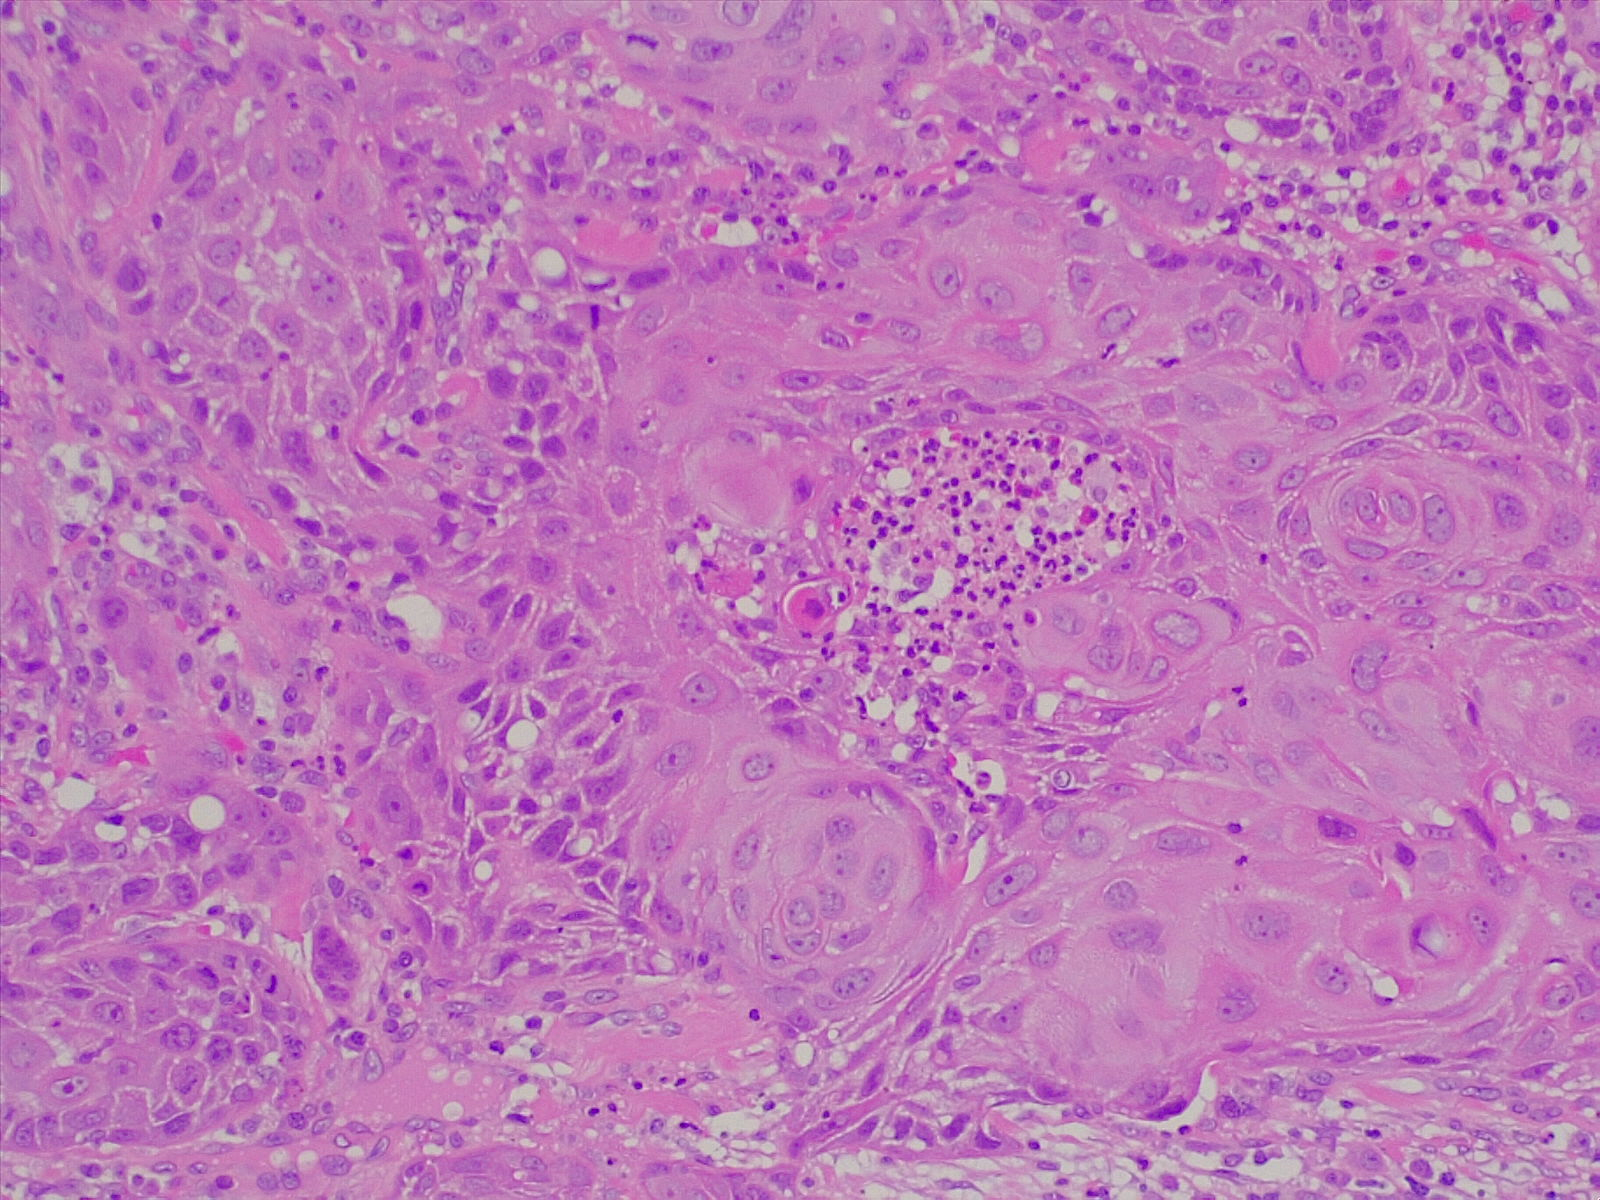
Label: lung squamous cell carcinoma, well differentiated